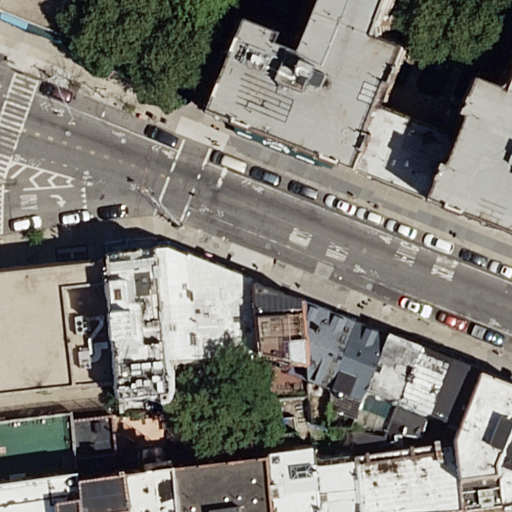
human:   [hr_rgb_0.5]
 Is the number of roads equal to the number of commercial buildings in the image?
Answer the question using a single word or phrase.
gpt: no

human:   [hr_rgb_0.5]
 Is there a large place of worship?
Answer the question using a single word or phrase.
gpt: no

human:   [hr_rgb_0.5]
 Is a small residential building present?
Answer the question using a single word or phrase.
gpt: yes

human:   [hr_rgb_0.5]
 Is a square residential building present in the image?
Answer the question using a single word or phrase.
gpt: no

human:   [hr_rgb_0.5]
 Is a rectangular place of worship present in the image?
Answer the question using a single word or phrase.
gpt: yes

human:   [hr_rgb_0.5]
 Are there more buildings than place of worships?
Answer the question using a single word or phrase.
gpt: yes

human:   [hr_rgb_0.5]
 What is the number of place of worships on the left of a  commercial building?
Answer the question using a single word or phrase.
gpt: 0

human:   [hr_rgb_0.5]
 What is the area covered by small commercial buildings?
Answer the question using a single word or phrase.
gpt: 0m2

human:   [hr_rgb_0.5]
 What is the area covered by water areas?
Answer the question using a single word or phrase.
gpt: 0m2

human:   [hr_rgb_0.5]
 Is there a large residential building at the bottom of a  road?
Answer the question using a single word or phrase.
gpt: no

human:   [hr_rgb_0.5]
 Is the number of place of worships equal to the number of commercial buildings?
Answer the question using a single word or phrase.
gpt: no

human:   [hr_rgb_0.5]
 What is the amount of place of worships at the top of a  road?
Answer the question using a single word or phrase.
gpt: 0

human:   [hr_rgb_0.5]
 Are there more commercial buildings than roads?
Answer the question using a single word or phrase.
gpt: no

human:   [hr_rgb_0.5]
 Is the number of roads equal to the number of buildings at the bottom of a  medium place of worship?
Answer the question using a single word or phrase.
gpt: no

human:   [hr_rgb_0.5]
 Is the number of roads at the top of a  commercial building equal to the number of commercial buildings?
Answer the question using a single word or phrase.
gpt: yes

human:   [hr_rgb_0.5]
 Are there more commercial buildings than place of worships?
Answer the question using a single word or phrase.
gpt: no

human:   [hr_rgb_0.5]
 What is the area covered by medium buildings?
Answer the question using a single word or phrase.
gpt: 2343m2

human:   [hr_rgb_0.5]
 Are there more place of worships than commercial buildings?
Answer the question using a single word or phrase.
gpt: yes

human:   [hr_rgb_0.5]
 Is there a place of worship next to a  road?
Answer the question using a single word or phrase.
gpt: yes

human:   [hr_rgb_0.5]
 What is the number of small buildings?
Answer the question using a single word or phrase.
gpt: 3

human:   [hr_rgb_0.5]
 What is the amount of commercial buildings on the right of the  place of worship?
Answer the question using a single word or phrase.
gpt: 0

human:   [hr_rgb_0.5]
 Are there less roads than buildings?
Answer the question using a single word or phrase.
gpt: yes

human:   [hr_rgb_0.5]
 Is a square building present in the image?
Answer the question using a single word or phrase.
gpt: no

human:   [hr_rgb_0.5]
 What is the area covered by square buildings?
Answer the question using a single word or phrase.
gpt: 0m2

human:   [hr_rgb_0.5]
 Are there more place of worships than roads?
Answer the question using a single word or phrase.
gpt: no

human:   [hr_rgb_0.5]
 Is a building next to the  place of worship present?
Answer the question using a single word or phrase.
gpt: yes

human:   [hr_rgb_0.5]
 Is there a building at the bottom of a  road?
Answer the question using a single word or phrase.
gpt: yes

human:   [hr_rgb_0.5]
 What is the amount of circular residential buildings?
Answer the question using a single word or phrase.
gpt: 0

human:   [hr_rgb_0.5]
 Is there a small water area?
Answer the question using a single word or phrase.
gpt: no

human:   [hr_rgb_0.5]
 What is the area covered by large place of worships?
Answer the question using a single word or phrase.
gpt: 0m2

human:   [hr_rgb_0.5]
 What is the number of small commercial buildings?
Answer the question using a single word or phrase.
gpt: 0

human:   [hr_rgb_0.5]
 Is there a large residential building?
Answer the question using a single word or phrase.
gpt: yes

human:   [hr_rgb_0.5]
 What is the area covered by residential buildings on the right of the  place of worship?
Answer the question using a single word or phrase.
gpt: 1014m2

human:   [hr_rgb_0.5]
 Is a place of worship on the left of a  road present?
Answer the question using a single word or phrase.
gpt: no

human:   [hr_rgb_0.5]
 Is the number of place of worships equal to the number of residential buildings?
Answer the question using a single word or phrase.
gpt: no

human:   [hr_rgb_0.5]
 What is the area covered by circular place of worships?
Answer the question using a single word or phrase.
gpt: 0m2